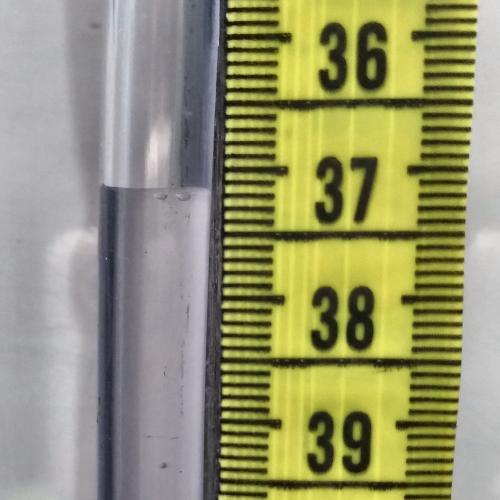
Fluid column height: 37.1 cm